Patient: sex M, age 43
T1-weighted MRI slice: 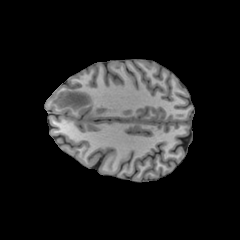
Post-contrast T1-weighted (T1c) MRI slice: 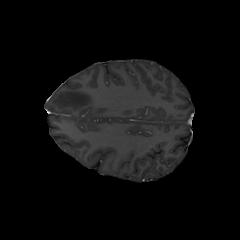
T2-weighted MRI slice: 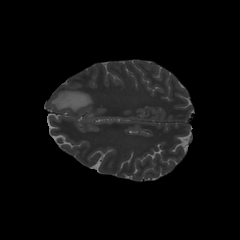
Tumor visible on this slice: yes
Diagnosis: Glioblastoma, IDH-wildtype
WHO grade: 4